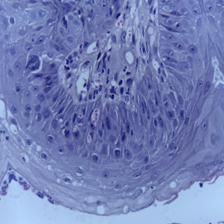
Diagnosis: OSCC